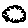
Label: cloud